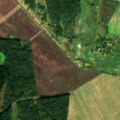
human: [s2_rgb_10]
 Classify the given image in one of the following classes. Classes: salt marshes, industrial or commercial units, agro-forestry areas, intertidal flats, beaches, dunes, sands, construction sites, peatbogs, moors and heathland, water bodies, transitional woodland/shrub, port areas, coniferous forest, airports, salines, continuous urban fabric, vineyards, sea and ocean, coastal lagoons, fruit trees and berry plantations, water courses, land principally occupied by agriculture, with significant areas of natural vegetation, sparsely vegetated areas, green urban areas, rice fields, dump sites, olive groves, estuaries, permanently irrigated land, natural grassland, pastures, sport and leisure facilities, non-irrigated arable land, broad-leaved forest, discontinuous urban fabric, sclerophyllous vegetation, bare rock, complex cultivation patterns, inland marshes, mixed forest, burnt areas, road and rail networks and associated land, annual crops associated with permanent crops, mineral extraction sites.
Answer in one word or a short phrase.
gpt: non-irrigated arable land, complex cultivation patterns, land principally occupied by agriculture, with significant areas of natural vegetation, broad-leaved forest, mixed forest